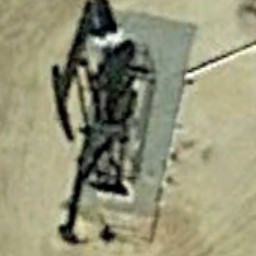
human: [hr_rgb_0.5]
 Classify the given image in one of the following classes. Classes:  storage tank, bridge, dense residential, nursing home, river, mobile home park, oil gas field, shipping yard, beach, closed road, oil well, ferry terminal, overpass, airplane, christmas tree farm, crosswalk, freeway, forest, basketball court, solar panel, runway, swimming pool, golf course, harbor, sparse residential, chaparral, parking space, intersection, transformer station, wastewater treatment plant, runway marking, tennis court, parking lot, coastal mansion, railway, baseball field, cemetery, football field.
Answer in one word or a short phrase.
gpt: oil well